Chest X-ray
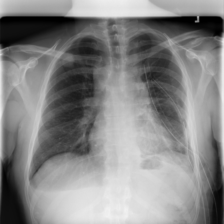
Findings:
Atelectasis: negative
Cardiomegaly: negative
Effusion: negative
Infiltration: negative
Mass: positive
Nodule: negative
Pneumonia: negative
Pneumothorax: positive
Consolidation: negative
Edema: negative
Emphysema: positive
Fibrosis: negative
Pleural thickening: negative
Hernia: negative